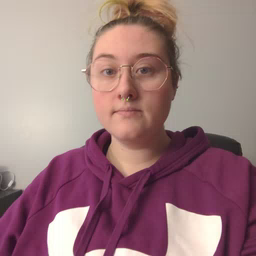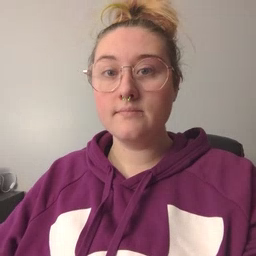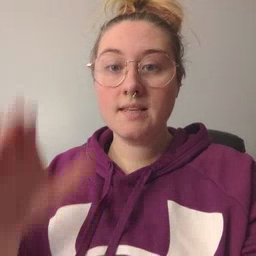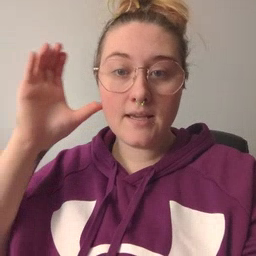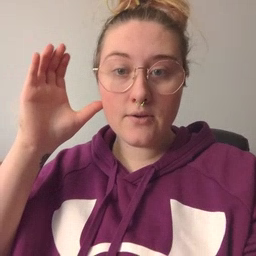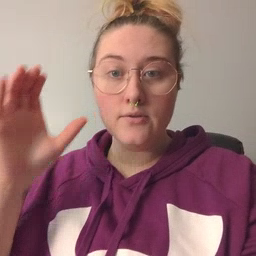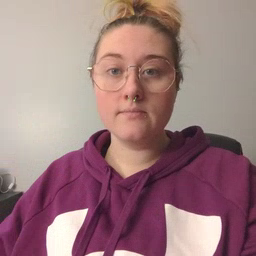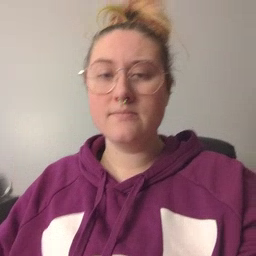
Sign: hear